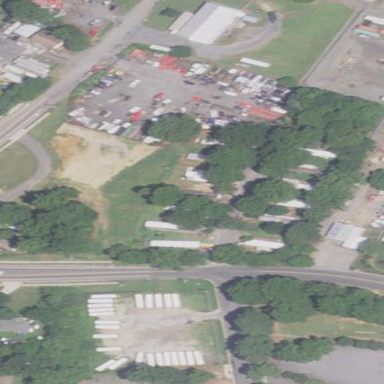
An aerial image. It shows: Residential area known as trailer park.